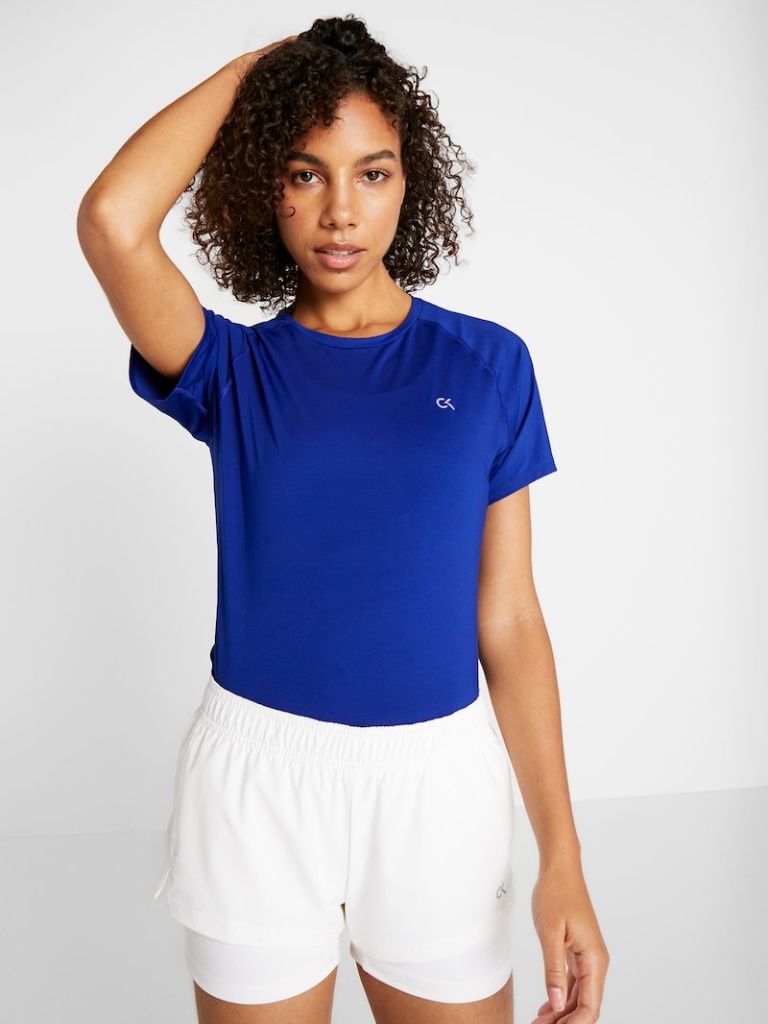
cotton tight short sleeve hip length Fully Tucked in crew t-shirt